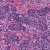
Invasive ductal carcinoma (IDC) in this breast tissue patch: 1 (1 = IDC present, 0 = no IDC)